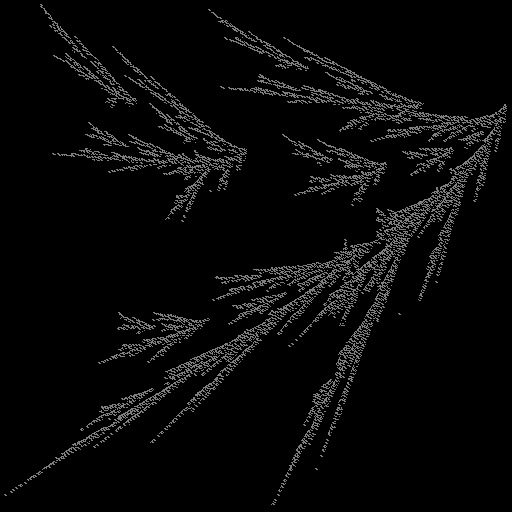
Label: filmyfern